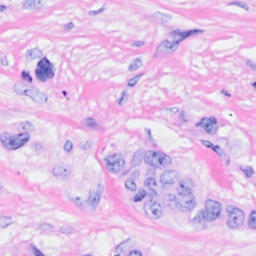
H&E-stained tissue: Breast